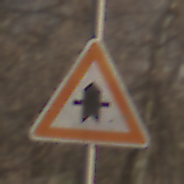
Verkehrszeichen: Vorfahrt
Umgebung: Outdoor, Nature
Tageszeit: MorningAfternoon
Wetter: Clear
Licht: Natural
Jahreszeit: Winter
Kontrast: HighContrast